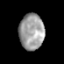
Tissue: prostate
Cell type: T cells
Senescence score: 0.3269
Nuclear area (px): 874
Mean DAPI intensity: 158.261